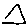
Label: triangle